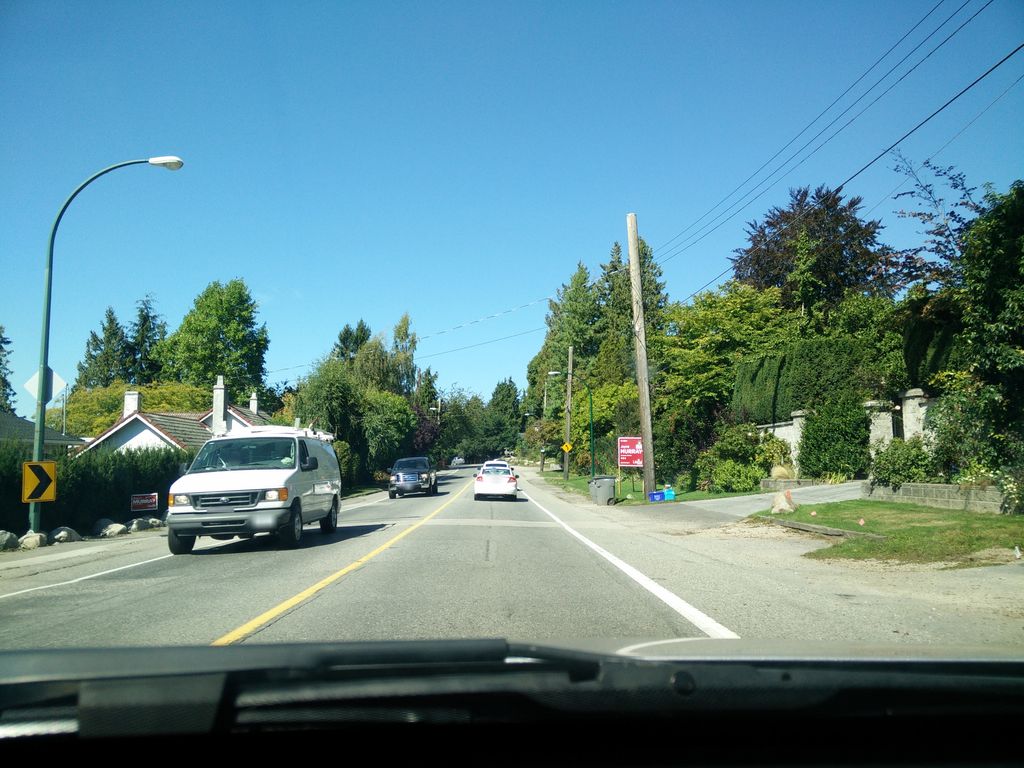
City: vancouver